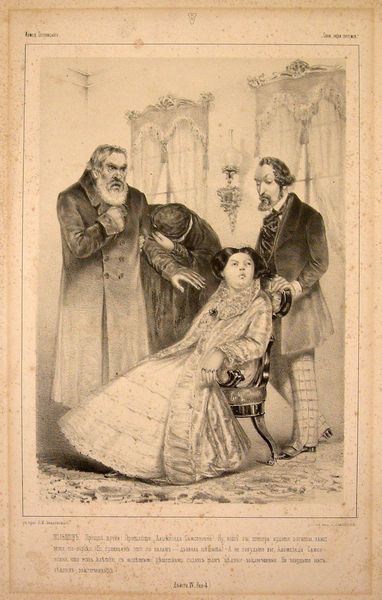
Titel: Scene from Ostrovskii's play It's a Family Affair-We'll Settle It Ourselves
Künstler: Petr Mikhailovich Boklevskii
Standort: Amherst (Massachusetts, USA)
Institution: Mead Art Museum, Amherst College
Schlagwörter: chair, curtain, curtains, fancy, fringe, hat, lamp, men, people, white, window, women, black, carpet, conversation, dress, funeral, group, hair, lace, lady, old, portrait, room, sitting, windows, woman, gown, print, floor, stuhl, hand, sad, man, building, girl, house, death, noble, suit, drawing, black and white, coat, buttons, caricature, coats, illustration, sketch, beard, jacket, pen, tie, victorian, royal, antique, nineteenth century, pants, shoes, box, pencil, england, postcard, bart, form, fingers, book, mourning, cold, fenster, trousers, rich, father, angry, mantel, royalty, russian, text, lampe, rings, words, daughter, kleid, nobility, fat, crying, inside, upper class, indoors, sly, still-life, kariert, wondows, sittiing, polster, tect, four people, penny dreadful, kleidstuhl, scheitel, schabracken, caracature, faded paper, doublebreasted, drapers, valance